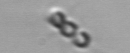
Label: Chaetoceros